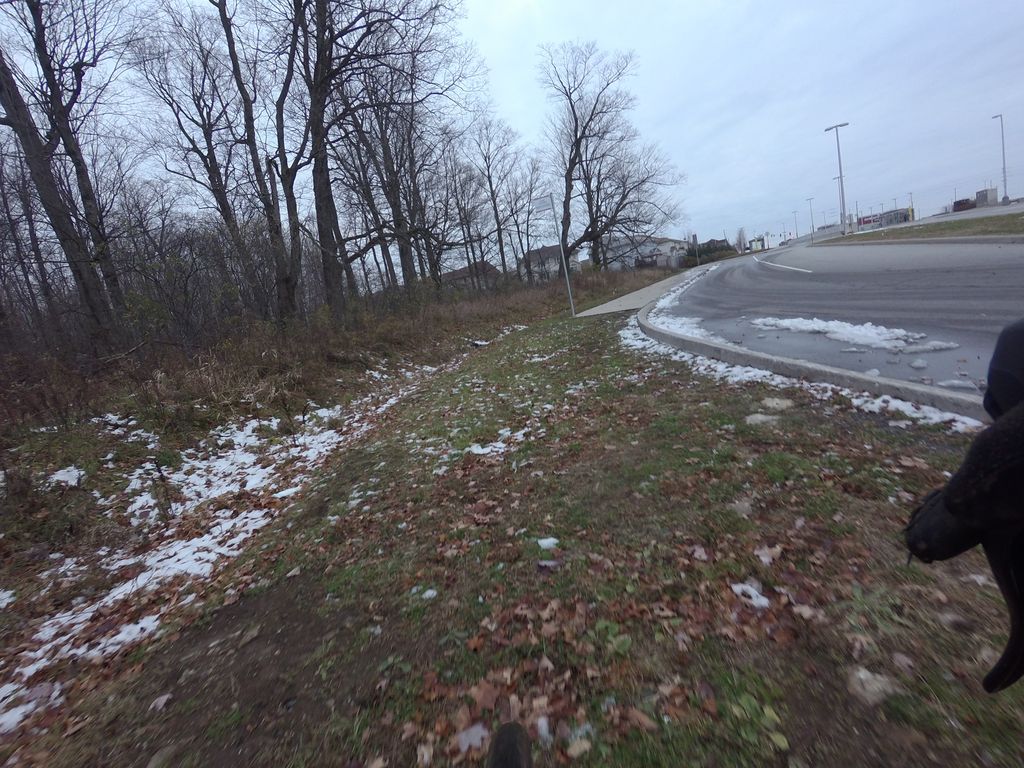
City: ottawa-gatineau